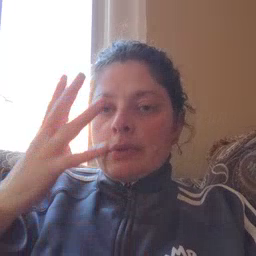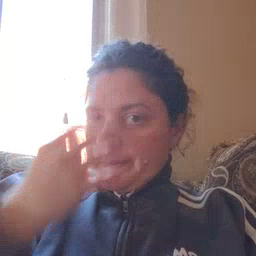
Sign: sleep